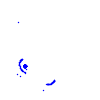
Particle: pion